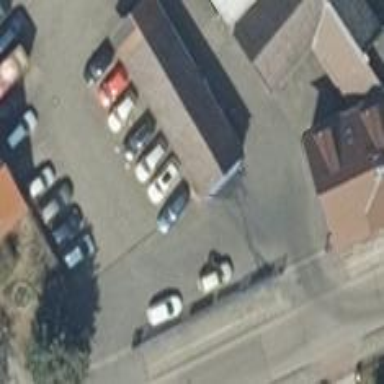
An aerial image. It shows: Car wash facility.